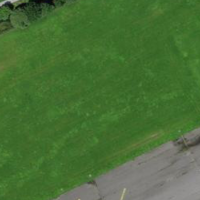
EUNIS habitat code: 57
Species observed at this site:
Linaria vulgaris